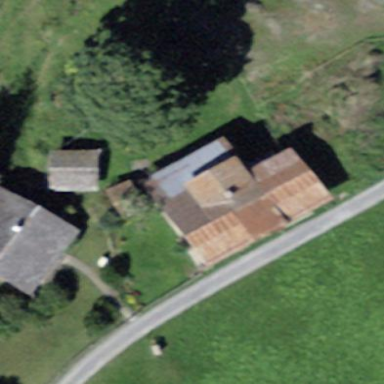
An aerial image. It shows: Farm building.